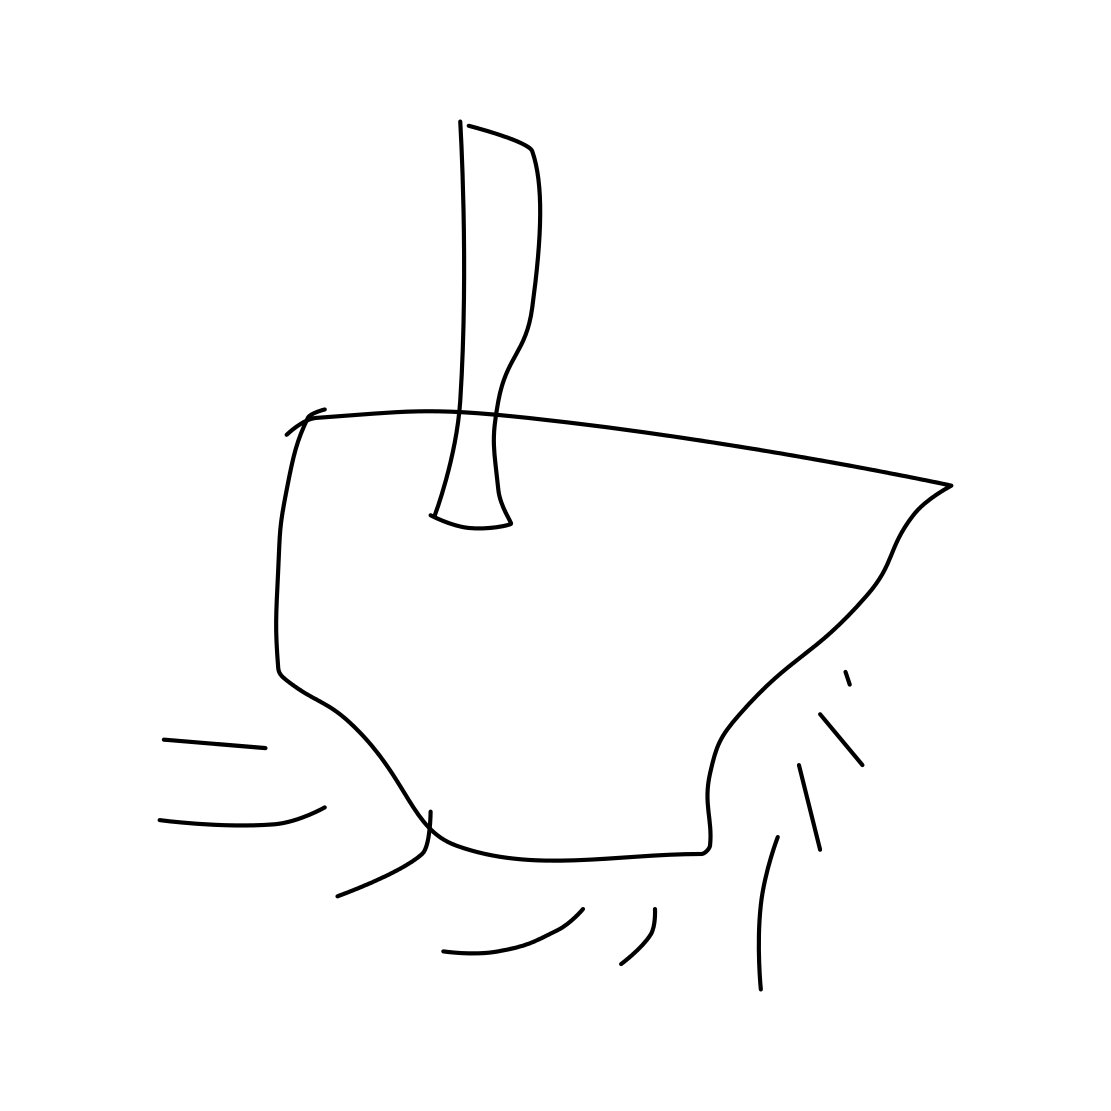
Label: chandelier